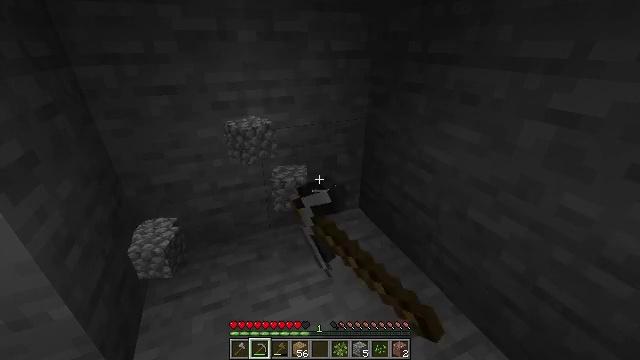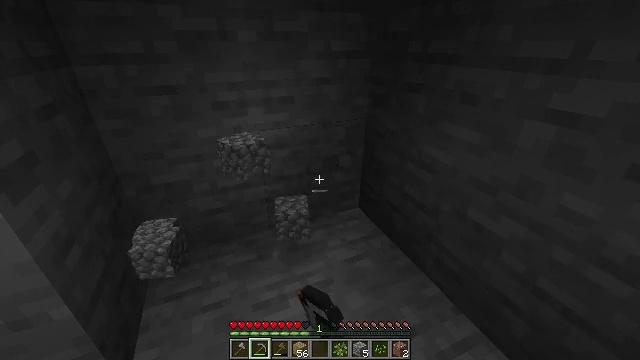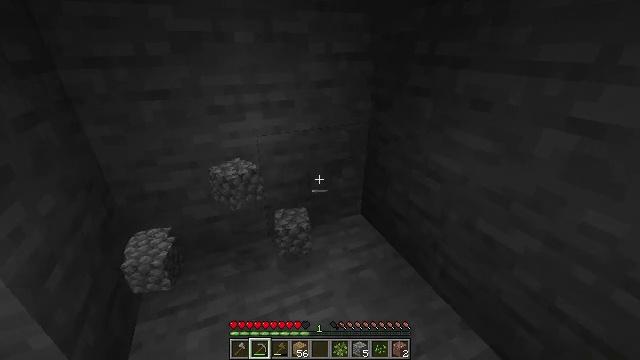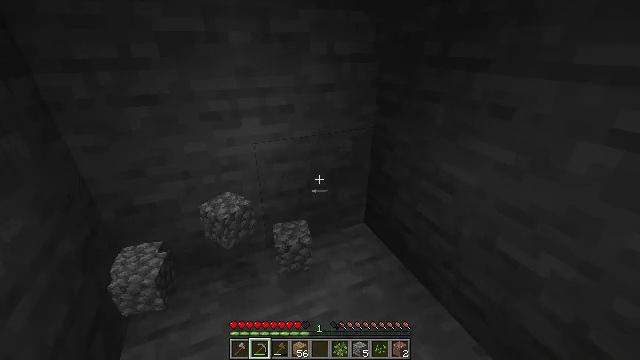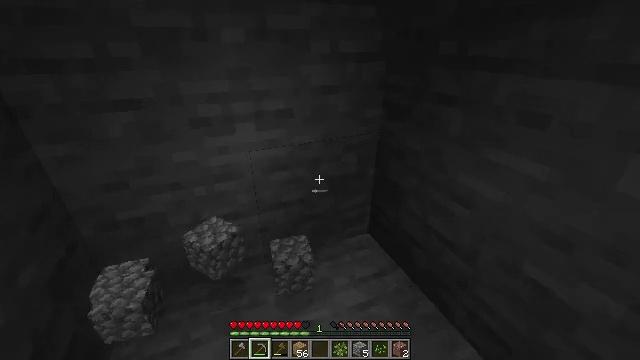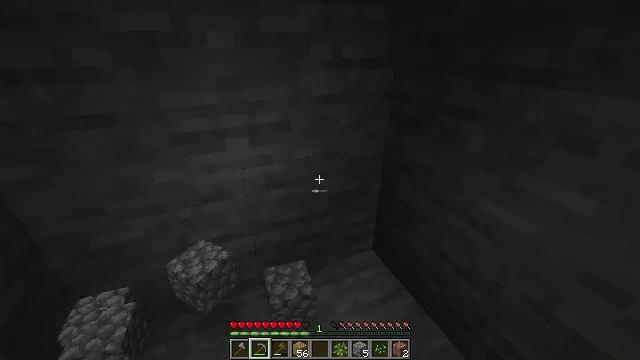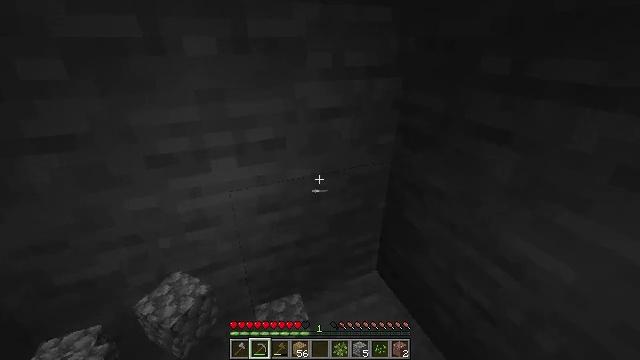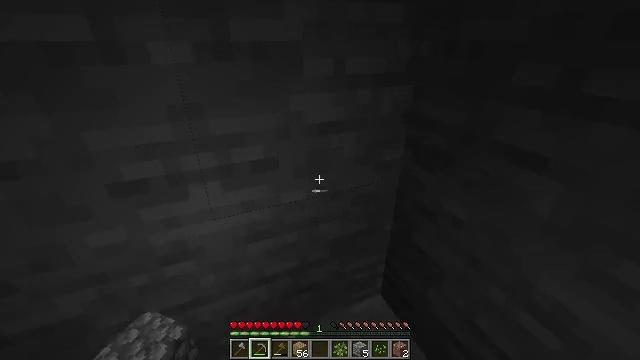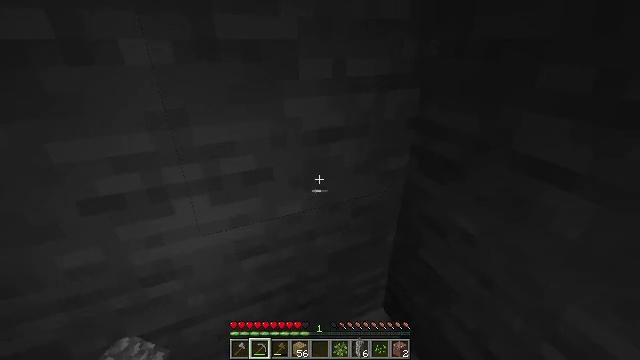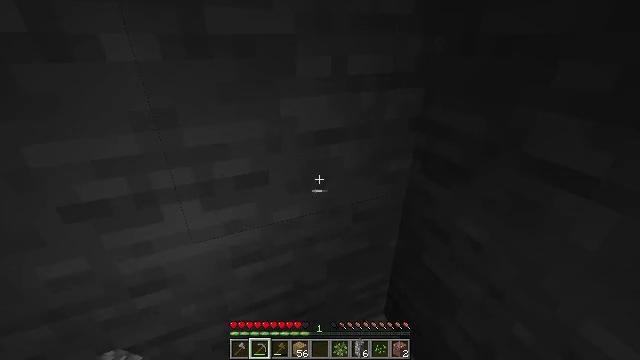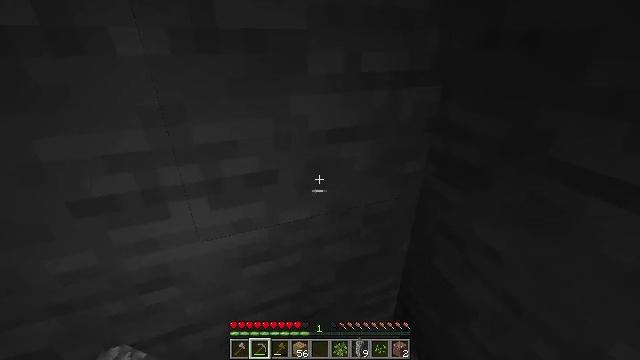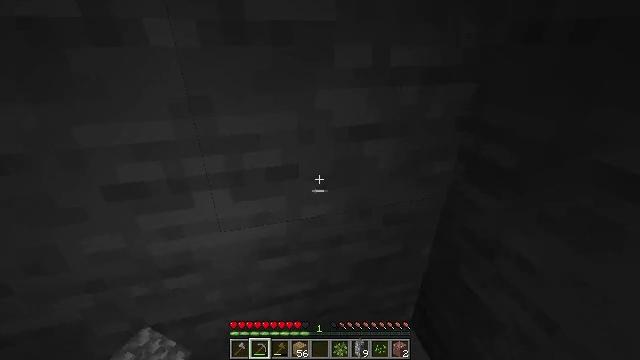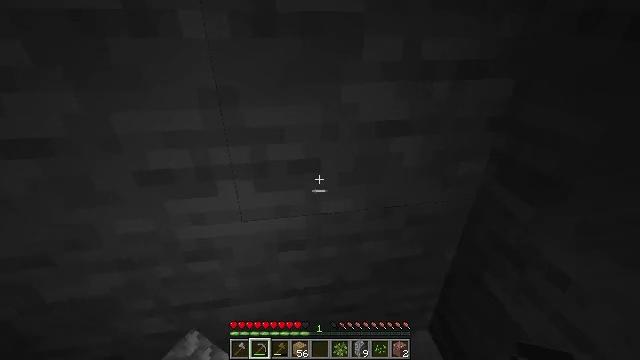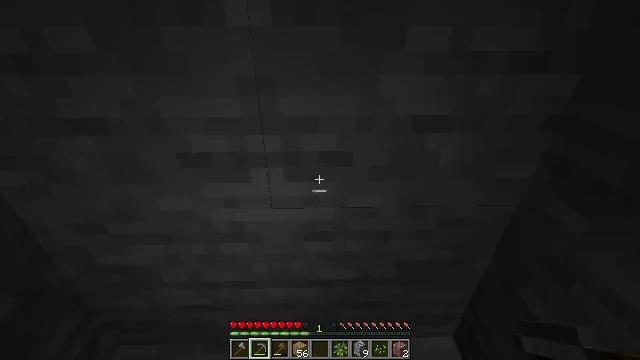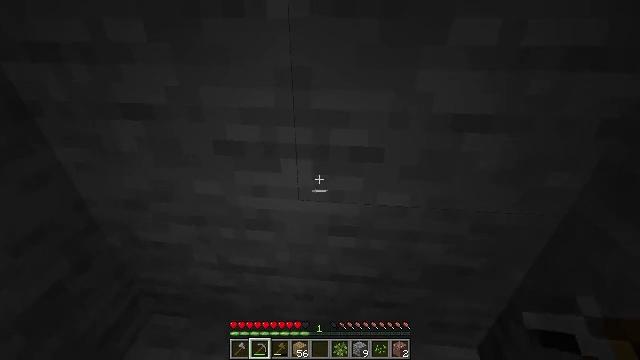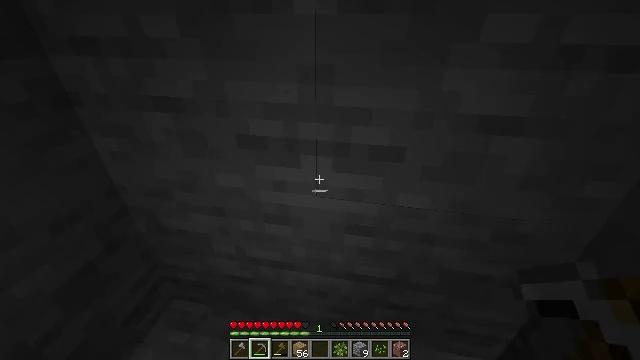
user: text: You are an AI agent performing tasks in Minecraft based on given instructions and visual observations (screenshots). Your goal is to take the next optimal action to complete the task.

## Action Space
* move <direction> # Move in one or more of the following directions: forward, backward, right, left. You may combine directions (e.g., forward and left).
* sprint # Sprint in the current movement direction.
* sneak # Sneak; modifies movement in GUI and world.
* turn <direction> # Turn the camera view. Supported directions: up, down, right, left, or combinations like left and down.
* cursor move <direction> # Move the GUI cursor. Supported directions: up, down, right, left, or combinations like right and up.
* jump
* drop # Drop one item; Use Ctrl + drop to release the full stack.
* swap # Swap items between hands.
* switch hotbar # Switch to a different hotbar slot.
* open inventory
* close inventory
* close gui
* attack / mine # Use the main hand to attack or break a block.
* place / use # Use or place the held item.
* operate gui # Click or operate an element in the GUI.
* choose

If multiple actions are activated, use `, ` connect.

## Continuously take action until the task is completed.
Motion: motion action
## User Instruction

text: Dig up the stone with a tool.
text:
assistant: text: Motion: move forward
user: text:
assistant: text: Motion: move forward
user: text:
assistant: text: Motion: move forward
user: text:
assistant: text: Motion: move forward
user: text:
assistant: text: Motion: move forward
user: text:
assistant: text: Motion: move forward
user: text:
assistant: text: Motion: no_op
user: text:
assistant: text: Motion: no_op
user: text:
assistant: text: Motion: no_op
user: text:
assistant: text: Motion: turn left
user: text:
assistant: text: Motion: turn left
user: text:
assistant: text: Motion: turn left
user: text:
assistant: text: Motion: turn left and down
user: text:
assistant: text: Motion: turn left and down
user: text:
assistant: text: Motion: turn left
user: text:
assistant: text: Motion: turn left
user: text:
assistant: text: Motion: turn left
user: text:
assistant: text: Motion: no_op
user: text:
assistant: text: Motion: no_op
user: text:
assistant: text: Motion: no_op
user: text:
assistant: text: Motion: no_op
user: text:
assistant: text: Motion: no_op
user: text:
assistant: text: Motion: no_op
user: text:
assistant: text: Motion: no_op
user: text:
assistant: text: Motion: no_op
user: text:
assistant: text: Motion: turn left
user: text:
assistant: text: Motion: turn left
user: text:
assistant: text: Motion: turn left and down
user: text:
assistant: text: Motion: turn left
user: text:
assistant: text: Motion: turn left